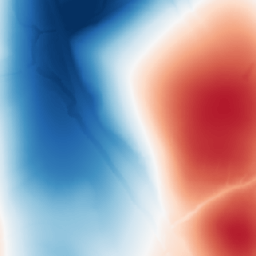
Category: trend_removal
Decomposition family: polynomial
Decomposition parameters: degree: 3
Upsampling method: area
Upsampling parameters: scale: 4
Upsampling scale: 4